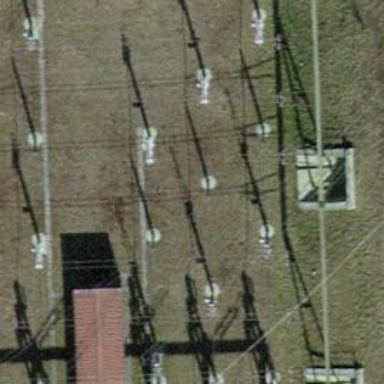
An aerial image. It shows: Switch used for power control.